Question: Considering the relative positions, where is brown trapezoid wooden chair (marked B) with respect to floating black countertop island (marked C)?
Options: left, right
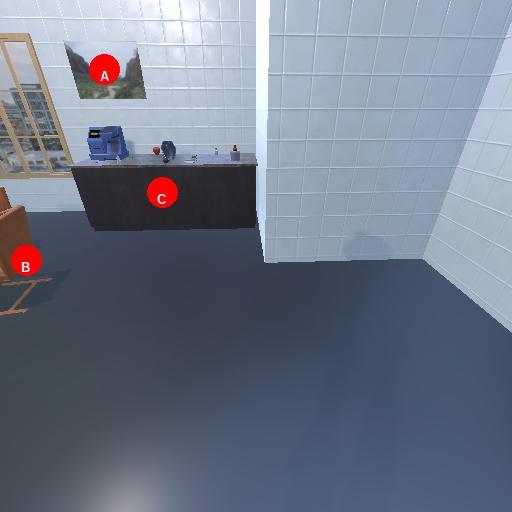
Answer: left